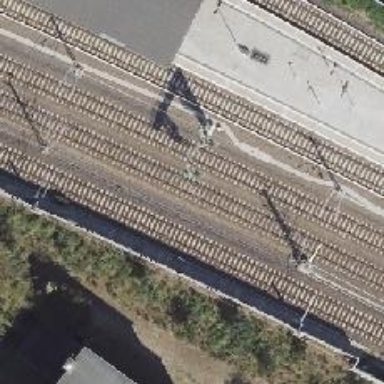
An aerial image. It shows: Railway signal.